Field crop: tomato
Growth stage: 1
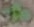
Species: solanum